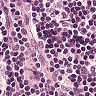
Metastatic tissue present: no